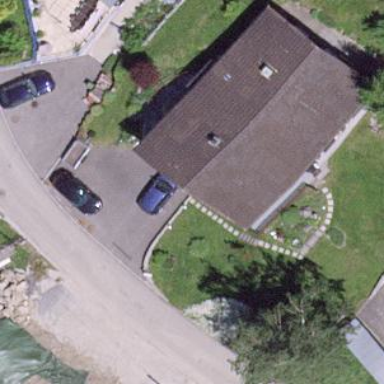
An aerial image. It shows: Detached building.